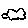
Label: cloud